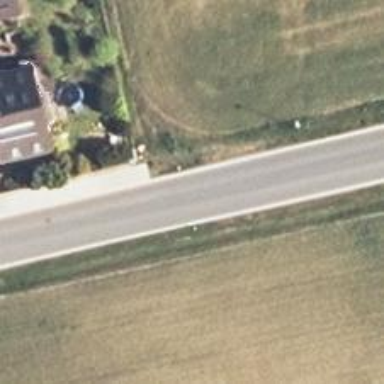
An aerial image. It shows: Tertiary road with asphalt surface.